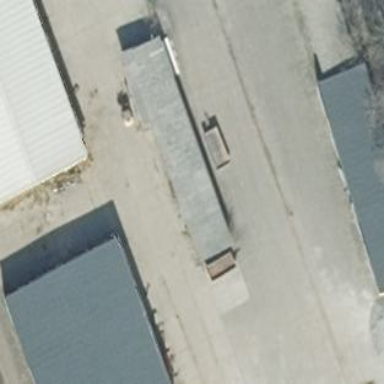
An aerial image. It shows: Commercial building.